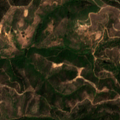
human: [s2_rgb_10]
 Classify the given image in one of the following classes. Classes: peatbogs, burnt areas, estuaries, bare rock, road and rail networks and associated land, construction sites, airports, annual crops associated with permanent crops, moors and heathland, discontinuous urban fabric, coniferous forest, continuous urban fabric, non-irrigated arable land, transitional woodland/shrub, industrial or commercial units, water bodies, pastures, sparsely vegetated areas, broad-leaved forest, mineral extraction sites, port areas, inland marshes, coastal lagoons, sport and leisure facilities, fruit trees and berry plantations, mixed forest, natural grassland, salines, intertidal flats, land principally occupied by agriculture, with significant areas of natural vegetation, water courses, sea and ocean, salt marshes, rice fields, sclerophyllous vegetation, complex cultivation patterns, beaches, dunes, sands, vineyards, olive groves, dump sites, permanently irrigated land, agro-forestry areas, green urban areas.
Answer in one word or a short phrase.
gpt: broad-leaved forest, transitional woodland/shrub